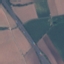
Land use / land cover: Highway